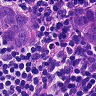
Metastatic tissue present: yes